I will show an image sequence of human cooking. I have annotated the images with numbered circles. Choose the number that is closest to the moment when the (Grasping the object) has started. You are a five-time world champion in this game. Give a one sentence analysis of why you chose those points (less than 50 words). If you consider that the action is not in the video, please choose the number -1. Provide your answer at the end in a json file of this format: {"points": []}
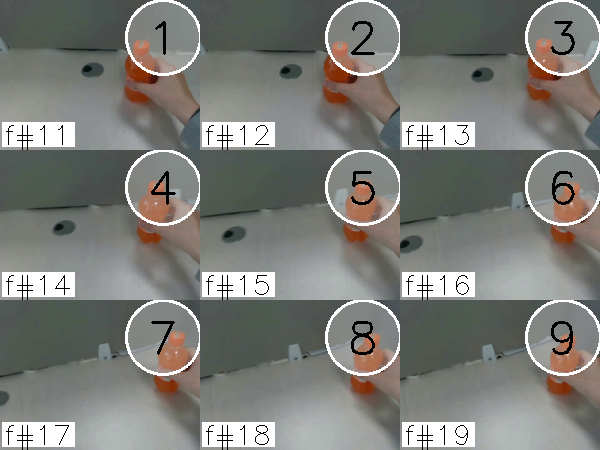
Frame 1 shows the clearest moment of hand-object contact.
{"points": [1]}